Aerial crown-view tile of a tropical tree (Barro Colorado Island, Panama), acquired 20240813:
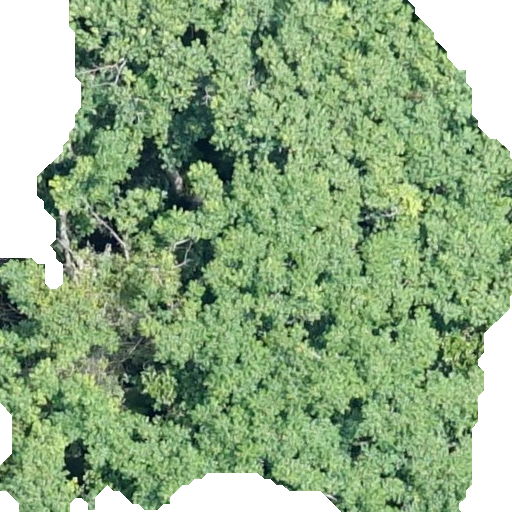
Species: Anacardium excelsum
GBIF accepted scientific name: Anacardium excelsum
Crown area: 376.988 m²